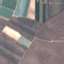
Land use / land cover: PermanentCrop